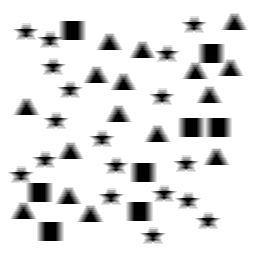
Squares: 8
Triangles: 16
Stars: 18
Total shapes: 42